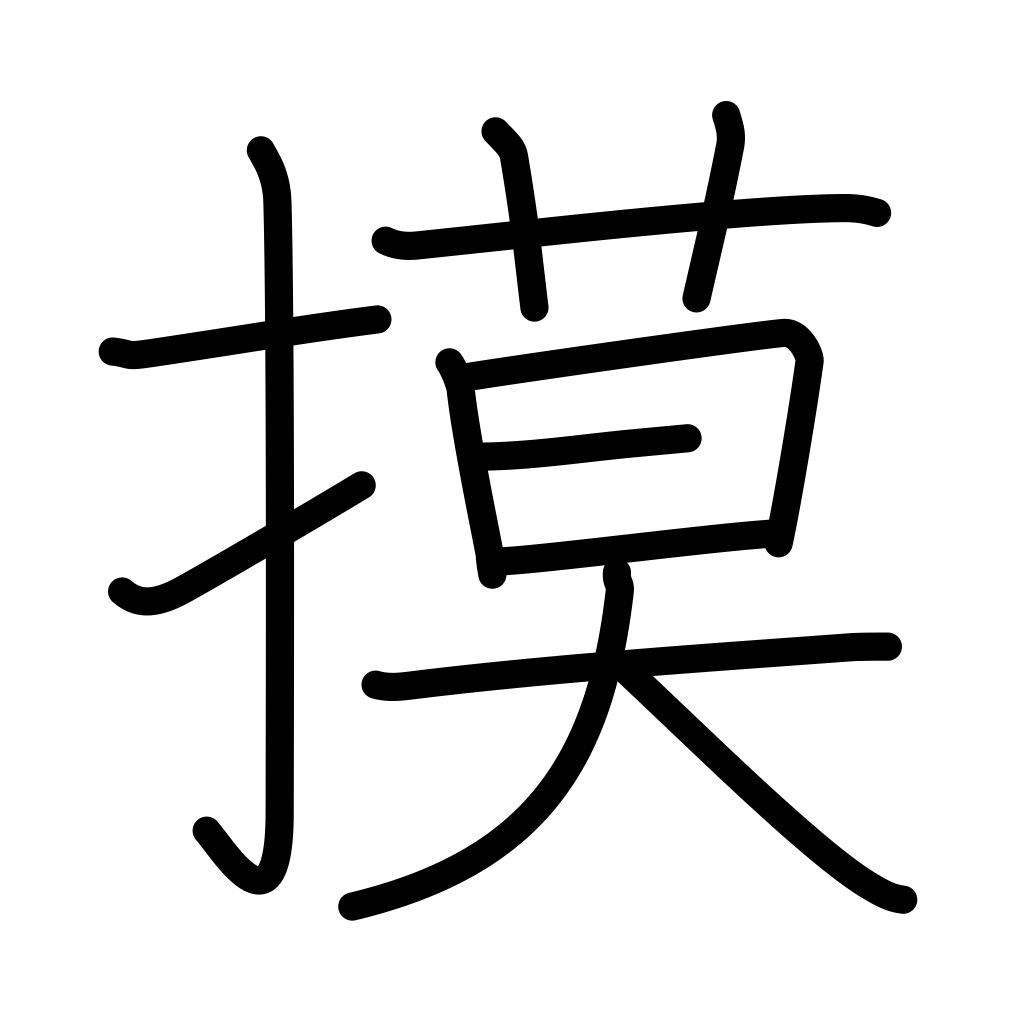
Meaning: search, imitate, copy